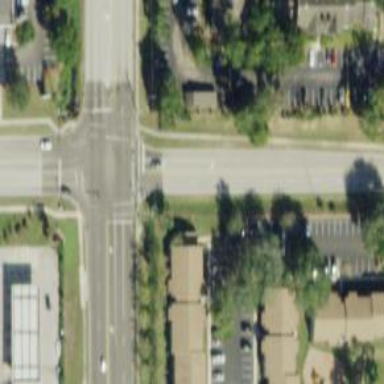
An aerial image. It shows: Uncontrolled road crossing.